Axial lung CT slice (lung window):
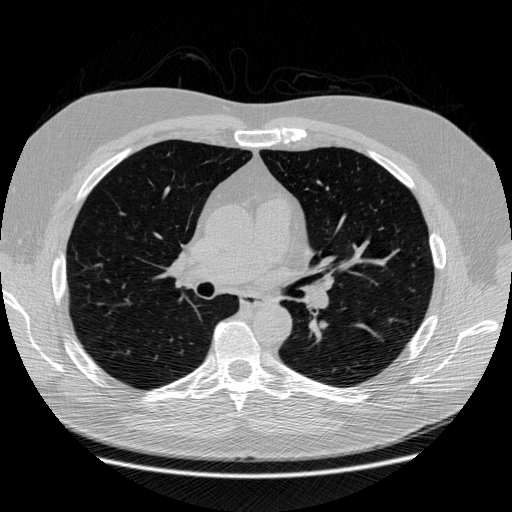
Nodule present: no